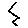
Label: zigzag